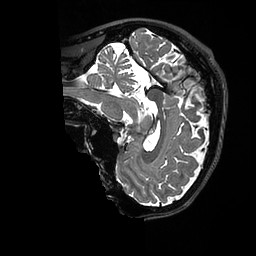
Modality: T2w
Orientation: sagittal
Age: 31
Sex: male
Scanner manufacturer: ge
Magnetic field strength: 3 T
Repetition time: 3.202 s
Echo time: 0.06656 s